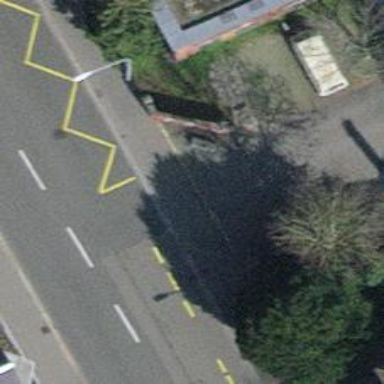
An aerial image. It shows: Unmarked crossing with traffic calming table on the road.